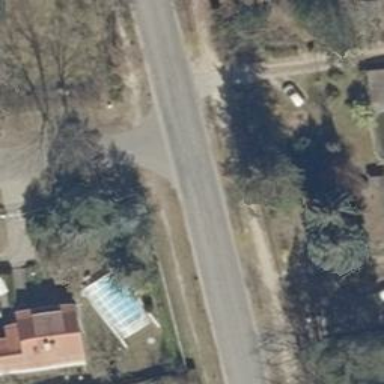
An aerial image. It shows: Residential road with asphalt surface.